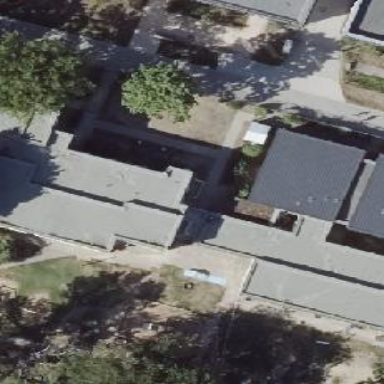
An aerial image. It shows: Kindergarten.